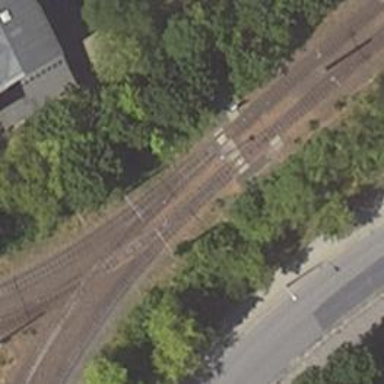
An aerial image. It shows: Railway switch.